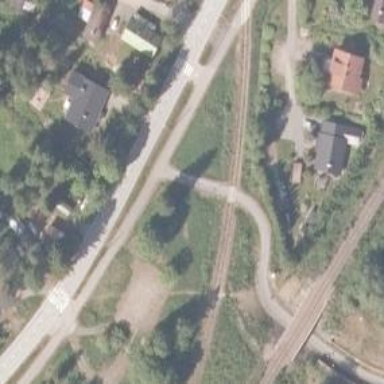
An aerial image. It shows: Railway crossing.